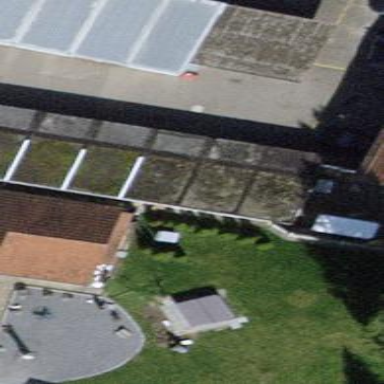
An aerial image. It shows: Group of garages.